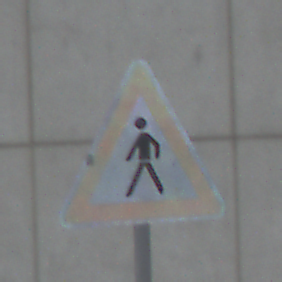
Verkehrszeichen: FussgaengerRechts
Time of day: MorningAfternoon
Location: Outdoor (Urban)
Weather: PartlyCloudy
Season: NotSpecified
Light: Natural